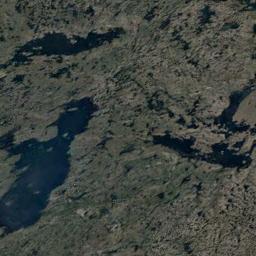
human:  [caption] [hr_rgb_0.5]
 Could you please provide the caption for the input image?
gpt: Beside this wetland is a blue ocean .

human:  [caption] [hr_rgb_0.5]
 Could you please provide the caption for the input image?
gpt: There are a few brown bare lands in the river in a wetland with sparse green plants on the bare lands .

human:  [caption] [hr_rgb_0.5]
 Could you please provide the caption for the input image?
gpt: The wetland consists of bare land, Green plants, Dry plants and water .

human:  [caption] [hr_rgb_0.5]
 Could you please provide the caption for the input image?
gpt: There are many different areas of water surrounded by wetlands .

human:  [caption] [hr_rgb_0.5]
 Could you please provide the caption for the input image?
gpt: There are much bare land and some water areas on the wetland .